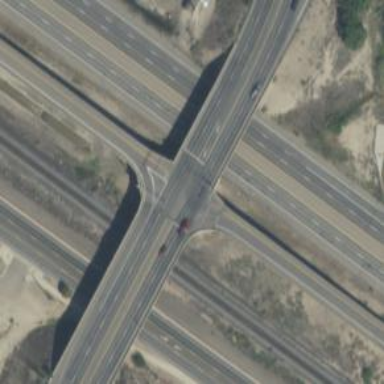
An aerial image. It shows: Bridge with asphalt surface. It is part of the trunk link highway.